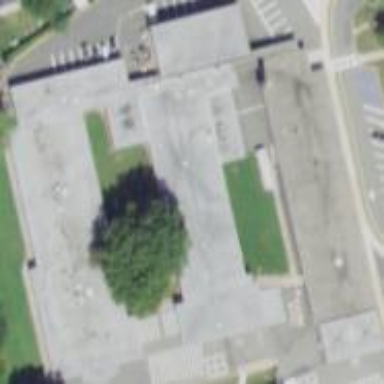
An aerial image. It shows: School building.